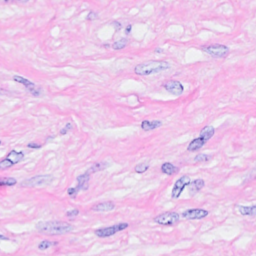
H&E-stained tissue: Breast